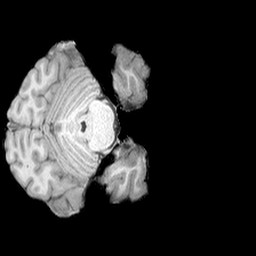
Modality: T1w
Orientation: axial
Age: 26
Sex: male
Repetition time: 2.3 s
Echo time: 0.0226 s